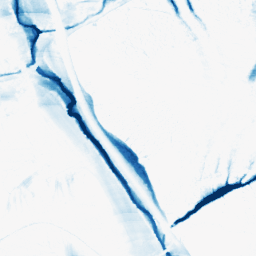
Category: morphological
Decomposition family: morphological_ellipse
Decomposition parameters: operation: closing
width: 10
height: 50
Upsampling method: sinc_hamming
Upsampling parameters: scale: 8
kernel_size: 16
Upsampling scale: 8